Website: bh-photo
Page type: address-validator
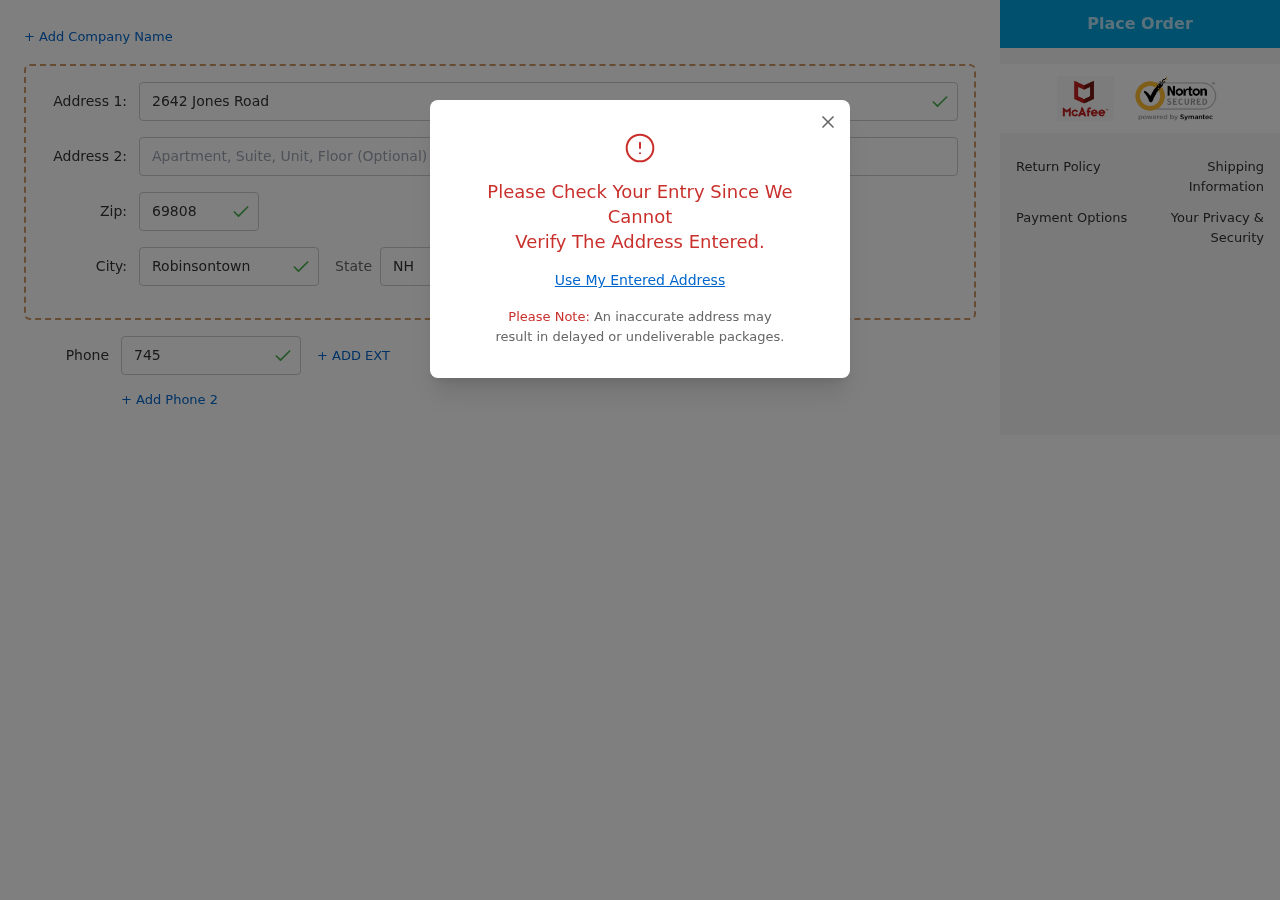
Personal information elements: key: PII_CITY
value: Robinsontown
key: PII_PHONE
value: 7458308931
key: PII_POSTCODE
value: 69808
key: PII_STATE_ABBR
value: NH
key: PII_STREET
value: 2642 Jones Road